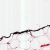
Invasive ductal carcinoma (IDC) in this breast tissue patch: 0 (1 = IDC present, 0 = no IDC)